Question: I have download a Jquery Image Slider source and want to integarte with my JSP File
This is my Folder Struture

This is the way i am including them
'''
<script type="text/javascript" src="http://ajax.googleapis.com/ajax/libs/jquery/1.7.2/jquery.min.js"></script>
<link type="text/css" href="/css/jquery.ui.theme.css" rel="stylesheet" />
<link type="text/css" href="/css/jquery.ui.core.css" rel="stylesheet" />
<link type="text/css" href="/css/jquery.ui.slider.css" rel="stylesheet" />
<link rel="stylesheet" href="/css/style.css" type="text/css" media="screen"/>
'''
I get this 404 in server console
'''
20:50:04,625 WARN [404_jsp:109] /css/jquery.ui.theme.css
20:50:04,640 WARN [404_jsp:109] /css/jquery.ui.core.css
20:50:04,640 WARN [404_jsp:109] /css/jquery.ui.slider.css
20:50:04,656 WARN [404_jsp:109] /css/style.css
20:50:04,671 WARN [404_jsp:109] /js/cufon-yui.js
20:50:04,671 WARN [404_jsp:109] /js/GreyscaleBasic.font.js
20:50:04,687 WARN [404_jsp:109] /js/jquery.easing.1.3.js
'''
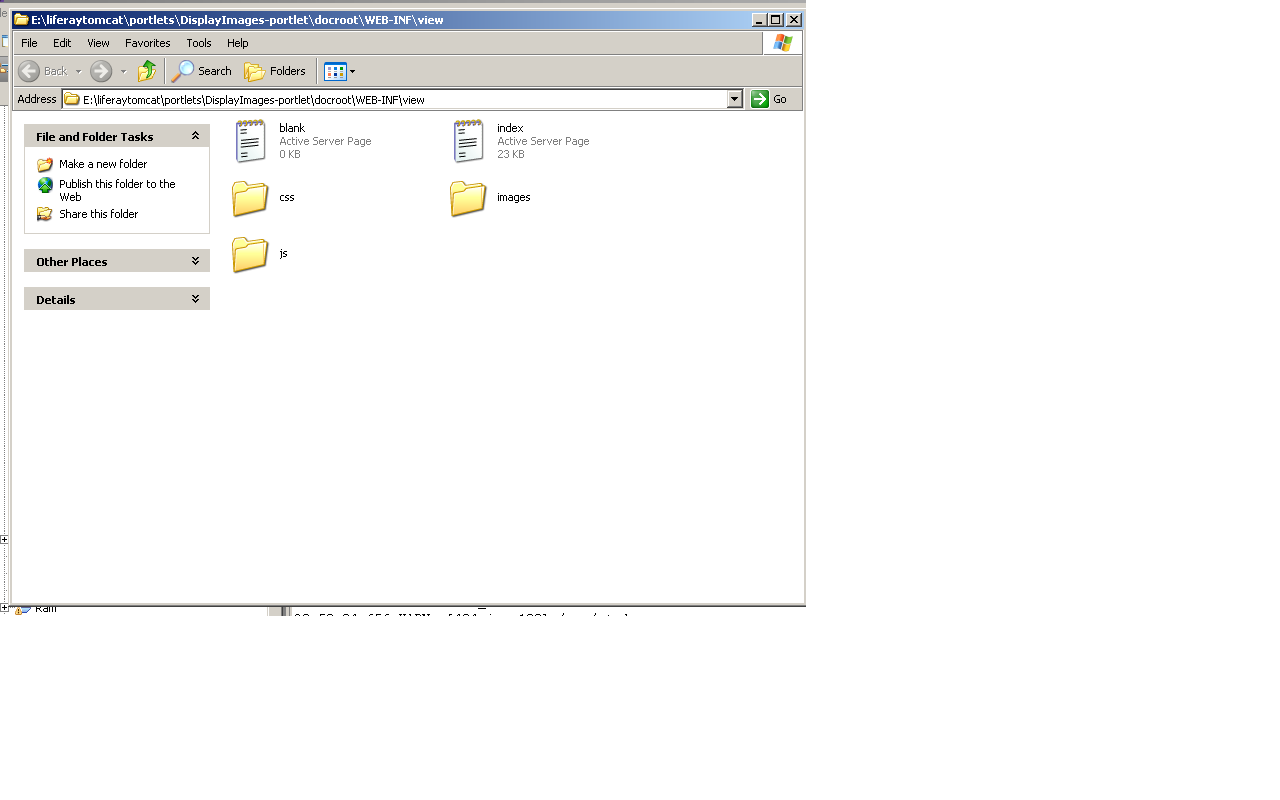
Answer: Several issues:
- - If you create docroot/css and docroot/js, you will still get 404, because you can't find the files on /css/style.css, but in /your-portlet/css/style.css - the generic way to address it in jsps is '''
< link rel="stylesheet" href="<%=request.getContextPath()%>/css/style.css"/>
'''
Late Edit: 'request' on a portlet's JSP doesn't always work, because according to the JSP specification it's a HttpServletRequest. In the portal world, this is not often relative to the current path of your portlet. Thus, I'd recommend to go with Mark's answer rather than mine: liferay-portlet.xml contains files relative to the current portlet. Since Liferay 7.0, you may use an OSGi-Component's equivalent to liferay-portlet.xml.